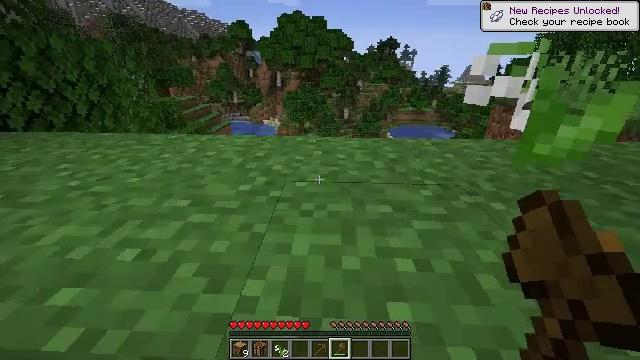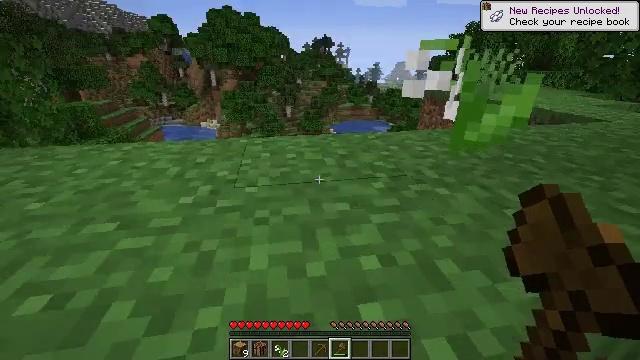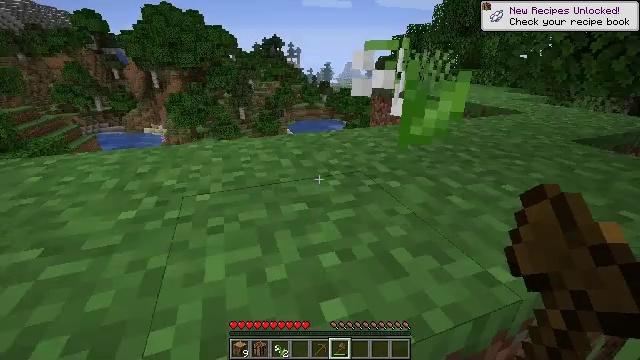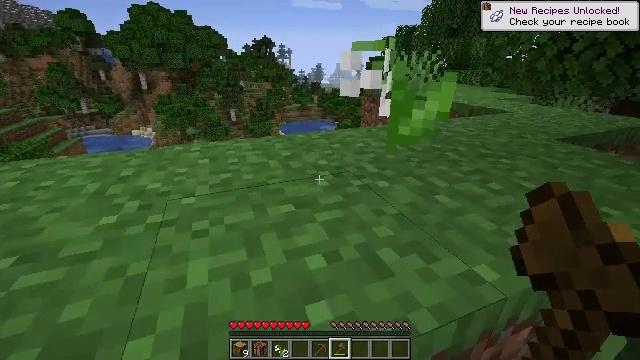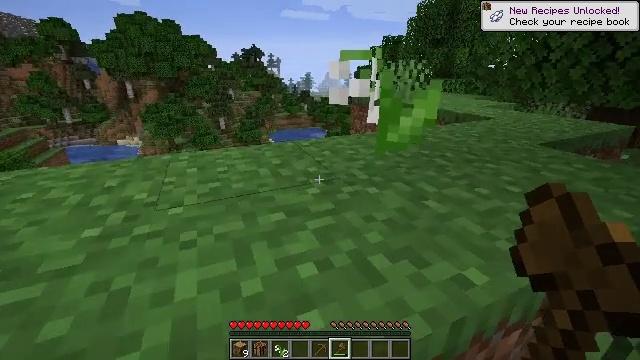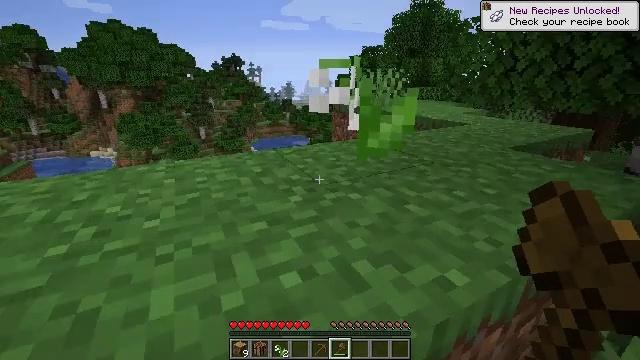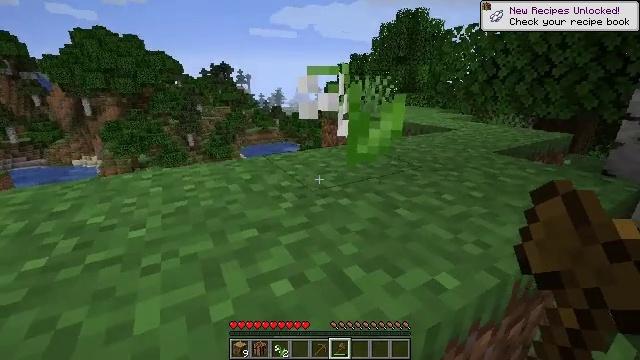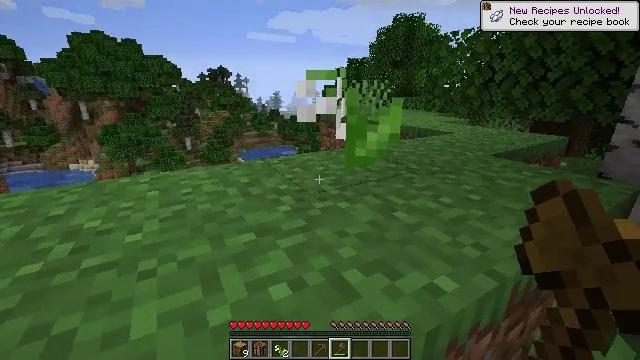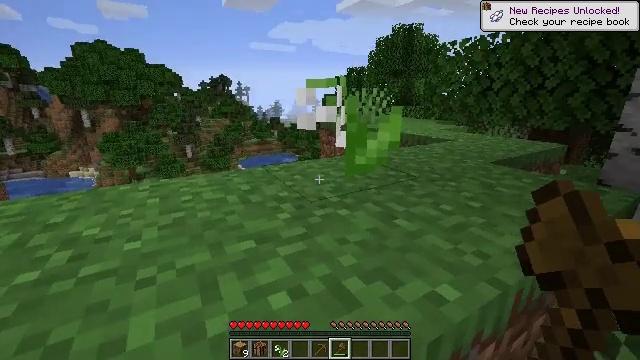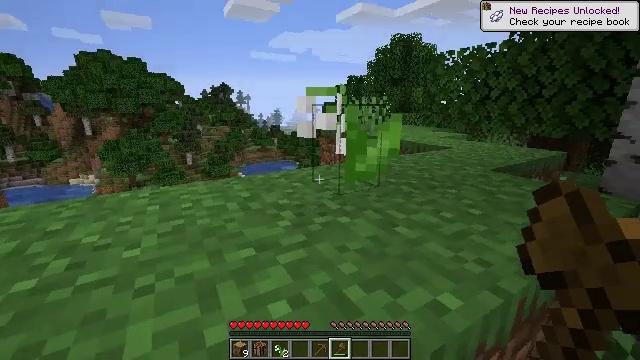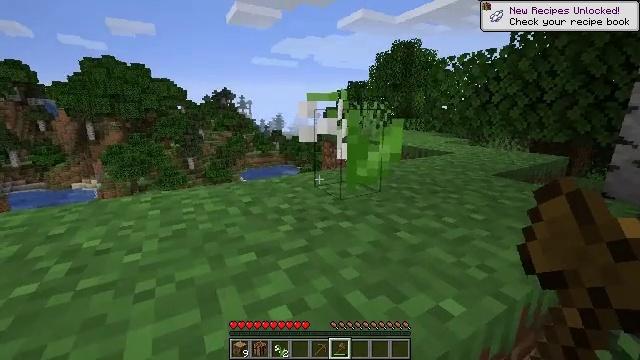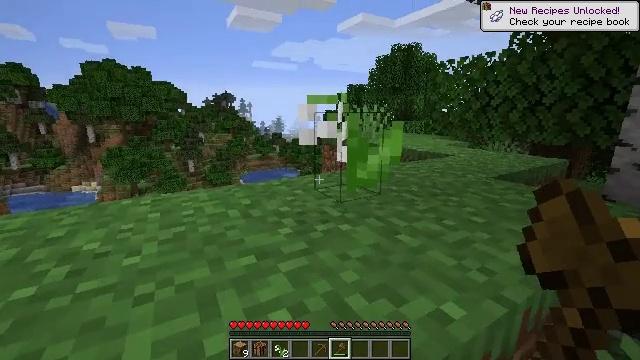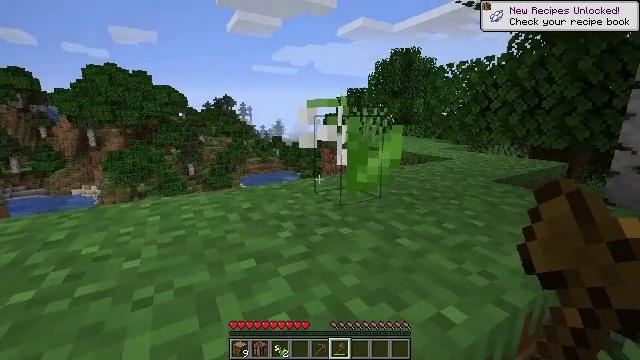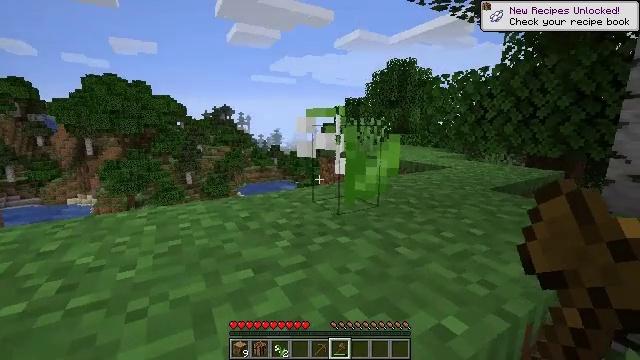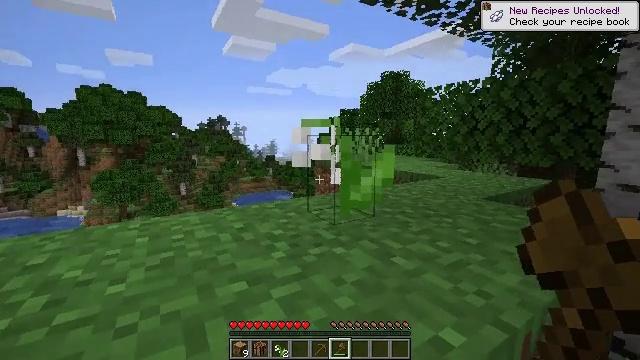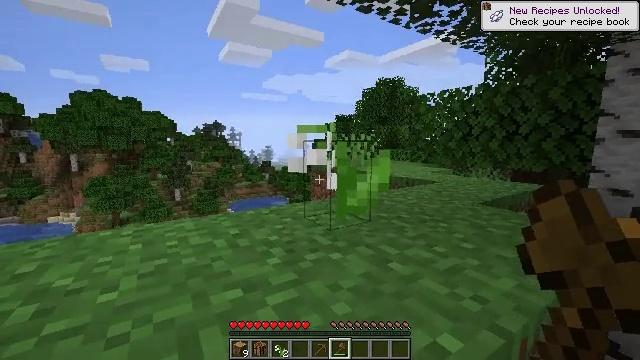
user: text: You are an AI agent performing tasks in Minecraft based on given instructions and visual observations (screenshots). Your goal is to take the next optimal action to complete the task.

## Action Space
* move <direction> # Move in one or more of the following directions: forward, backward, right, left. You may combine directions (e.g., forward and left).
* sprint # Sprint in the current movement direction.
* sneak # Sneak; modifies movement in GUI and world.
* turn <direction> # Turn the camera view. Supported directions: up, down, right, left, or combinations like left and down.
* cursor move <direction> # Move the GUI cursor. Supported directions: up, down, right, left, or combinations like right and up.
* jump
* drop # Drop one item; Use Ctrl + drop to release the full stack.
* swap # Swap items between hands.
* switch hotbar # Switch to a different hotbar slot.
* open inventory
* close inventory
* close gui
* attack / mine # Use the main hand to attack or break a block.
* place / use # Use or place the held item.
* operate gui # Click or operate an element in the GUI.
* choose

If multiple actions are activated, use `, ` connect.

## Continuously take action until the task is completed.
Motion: motion action
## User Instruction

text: Pick the delicate lily of the valley flower.
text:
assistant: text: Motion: move forward, turn right
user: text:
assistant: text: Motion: move forward, turn right
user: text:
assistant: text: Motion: turn right
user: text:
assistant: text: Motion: turn right and up
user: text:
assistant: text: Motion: turn right and up
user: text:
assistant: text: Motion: turn right and up
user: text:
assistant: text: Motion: no_op
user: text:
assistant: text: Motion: turn up
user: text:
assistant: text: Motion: turn up
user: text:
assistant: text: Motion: turn up
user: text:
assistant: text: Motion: no_op
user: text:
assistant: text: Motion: no_op
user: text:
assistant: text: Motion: turn up
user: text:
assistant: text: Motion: turn right and up
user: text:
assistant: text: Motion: turn up
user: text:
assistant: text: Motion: attack / mine
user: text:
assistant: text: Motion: attack / mine
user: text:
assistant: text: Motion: attack / mine
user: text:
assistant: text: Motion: turn up, attack / mine
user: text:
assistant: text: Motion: no_op
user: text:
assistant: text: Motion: no_op
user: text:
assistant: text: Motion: no_op
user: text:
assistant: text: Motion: turn right and down
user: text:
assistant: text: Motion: turn right and down
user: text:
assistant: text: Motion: turn right and down
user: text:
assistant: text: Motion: no_op
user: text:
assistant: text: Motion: no_op
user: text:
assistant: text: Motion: turn down
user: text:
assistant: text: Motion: turn down
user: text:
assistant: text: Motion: move forward